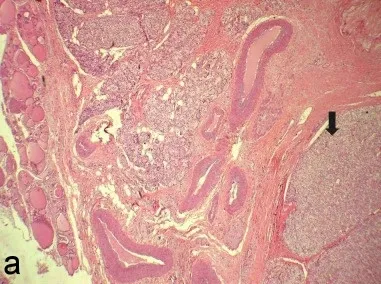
A: Photomicrograph shows an encapsulated parathyroid tumor (arrow) along with normal thyroid and parathyroid tissue (H&E 100X).
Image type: pathology (h&e)